Field crop: tomato
Growth stage: 2
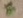
Species: solanum